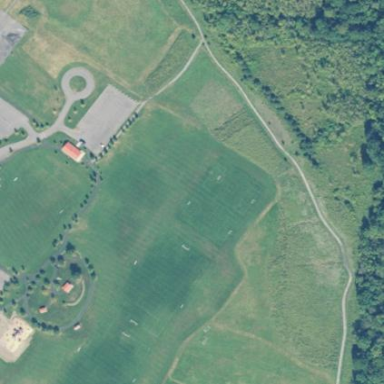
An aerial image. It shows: Recreational ground in the park area.